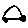
Label: car